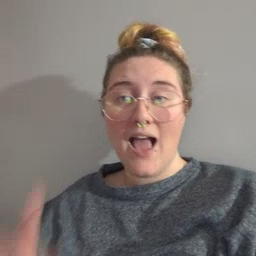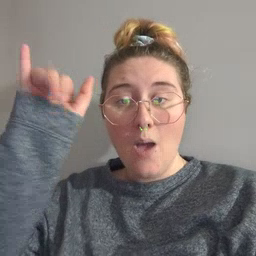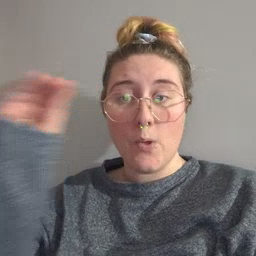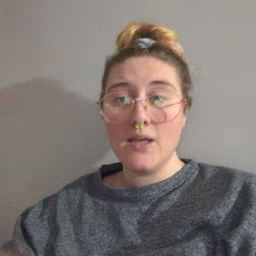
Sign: cowboy